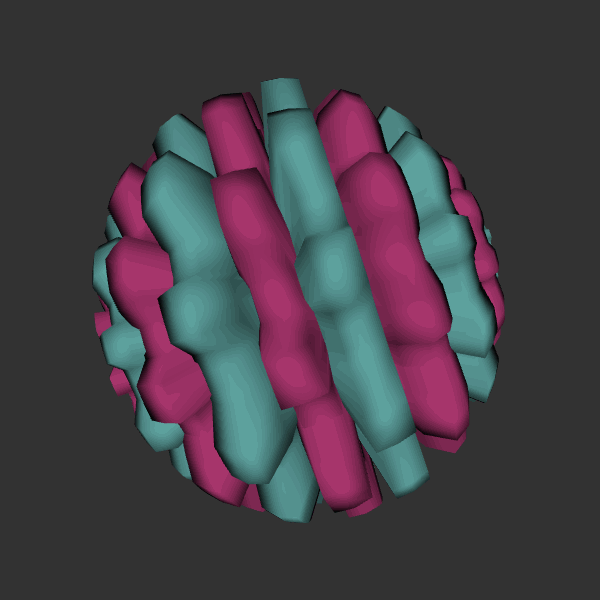
Background: dark